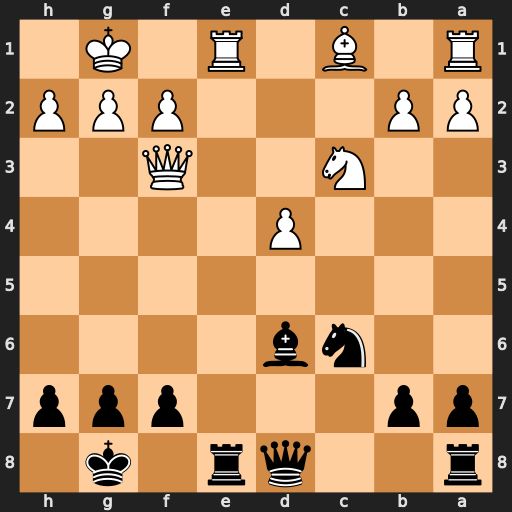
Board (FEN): r2qr1k1/pp3ppp/2nb4/8/3P4/2N2Q2/PP3PPP/R1B1R1K1
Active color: b
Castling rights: -
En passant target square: -
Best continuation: Rxe1#